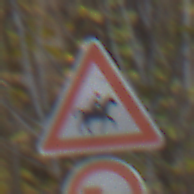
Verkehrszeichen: ReiterLinks
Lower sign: UeberholverbotKraftfahrzeuge
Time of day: MorningAfternoon
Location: Outdoor (Urban)
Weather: PartlyCloudy
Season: NotSpecified
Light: Natural